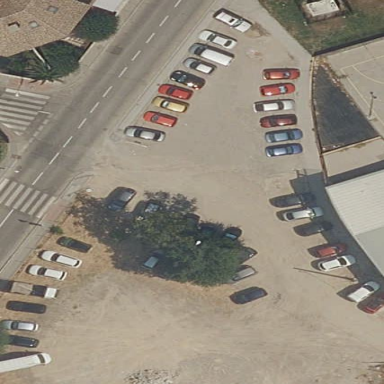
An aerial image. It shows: Parking area with dirt surface.